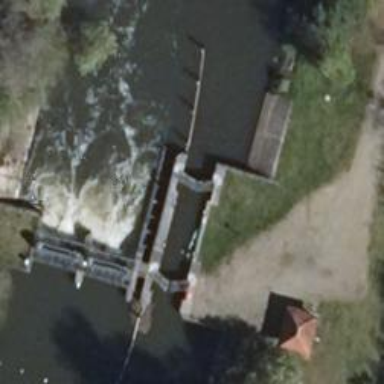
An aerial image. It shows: Lock gate along waterway.